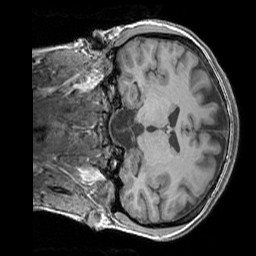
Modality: T1w
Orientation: coronal